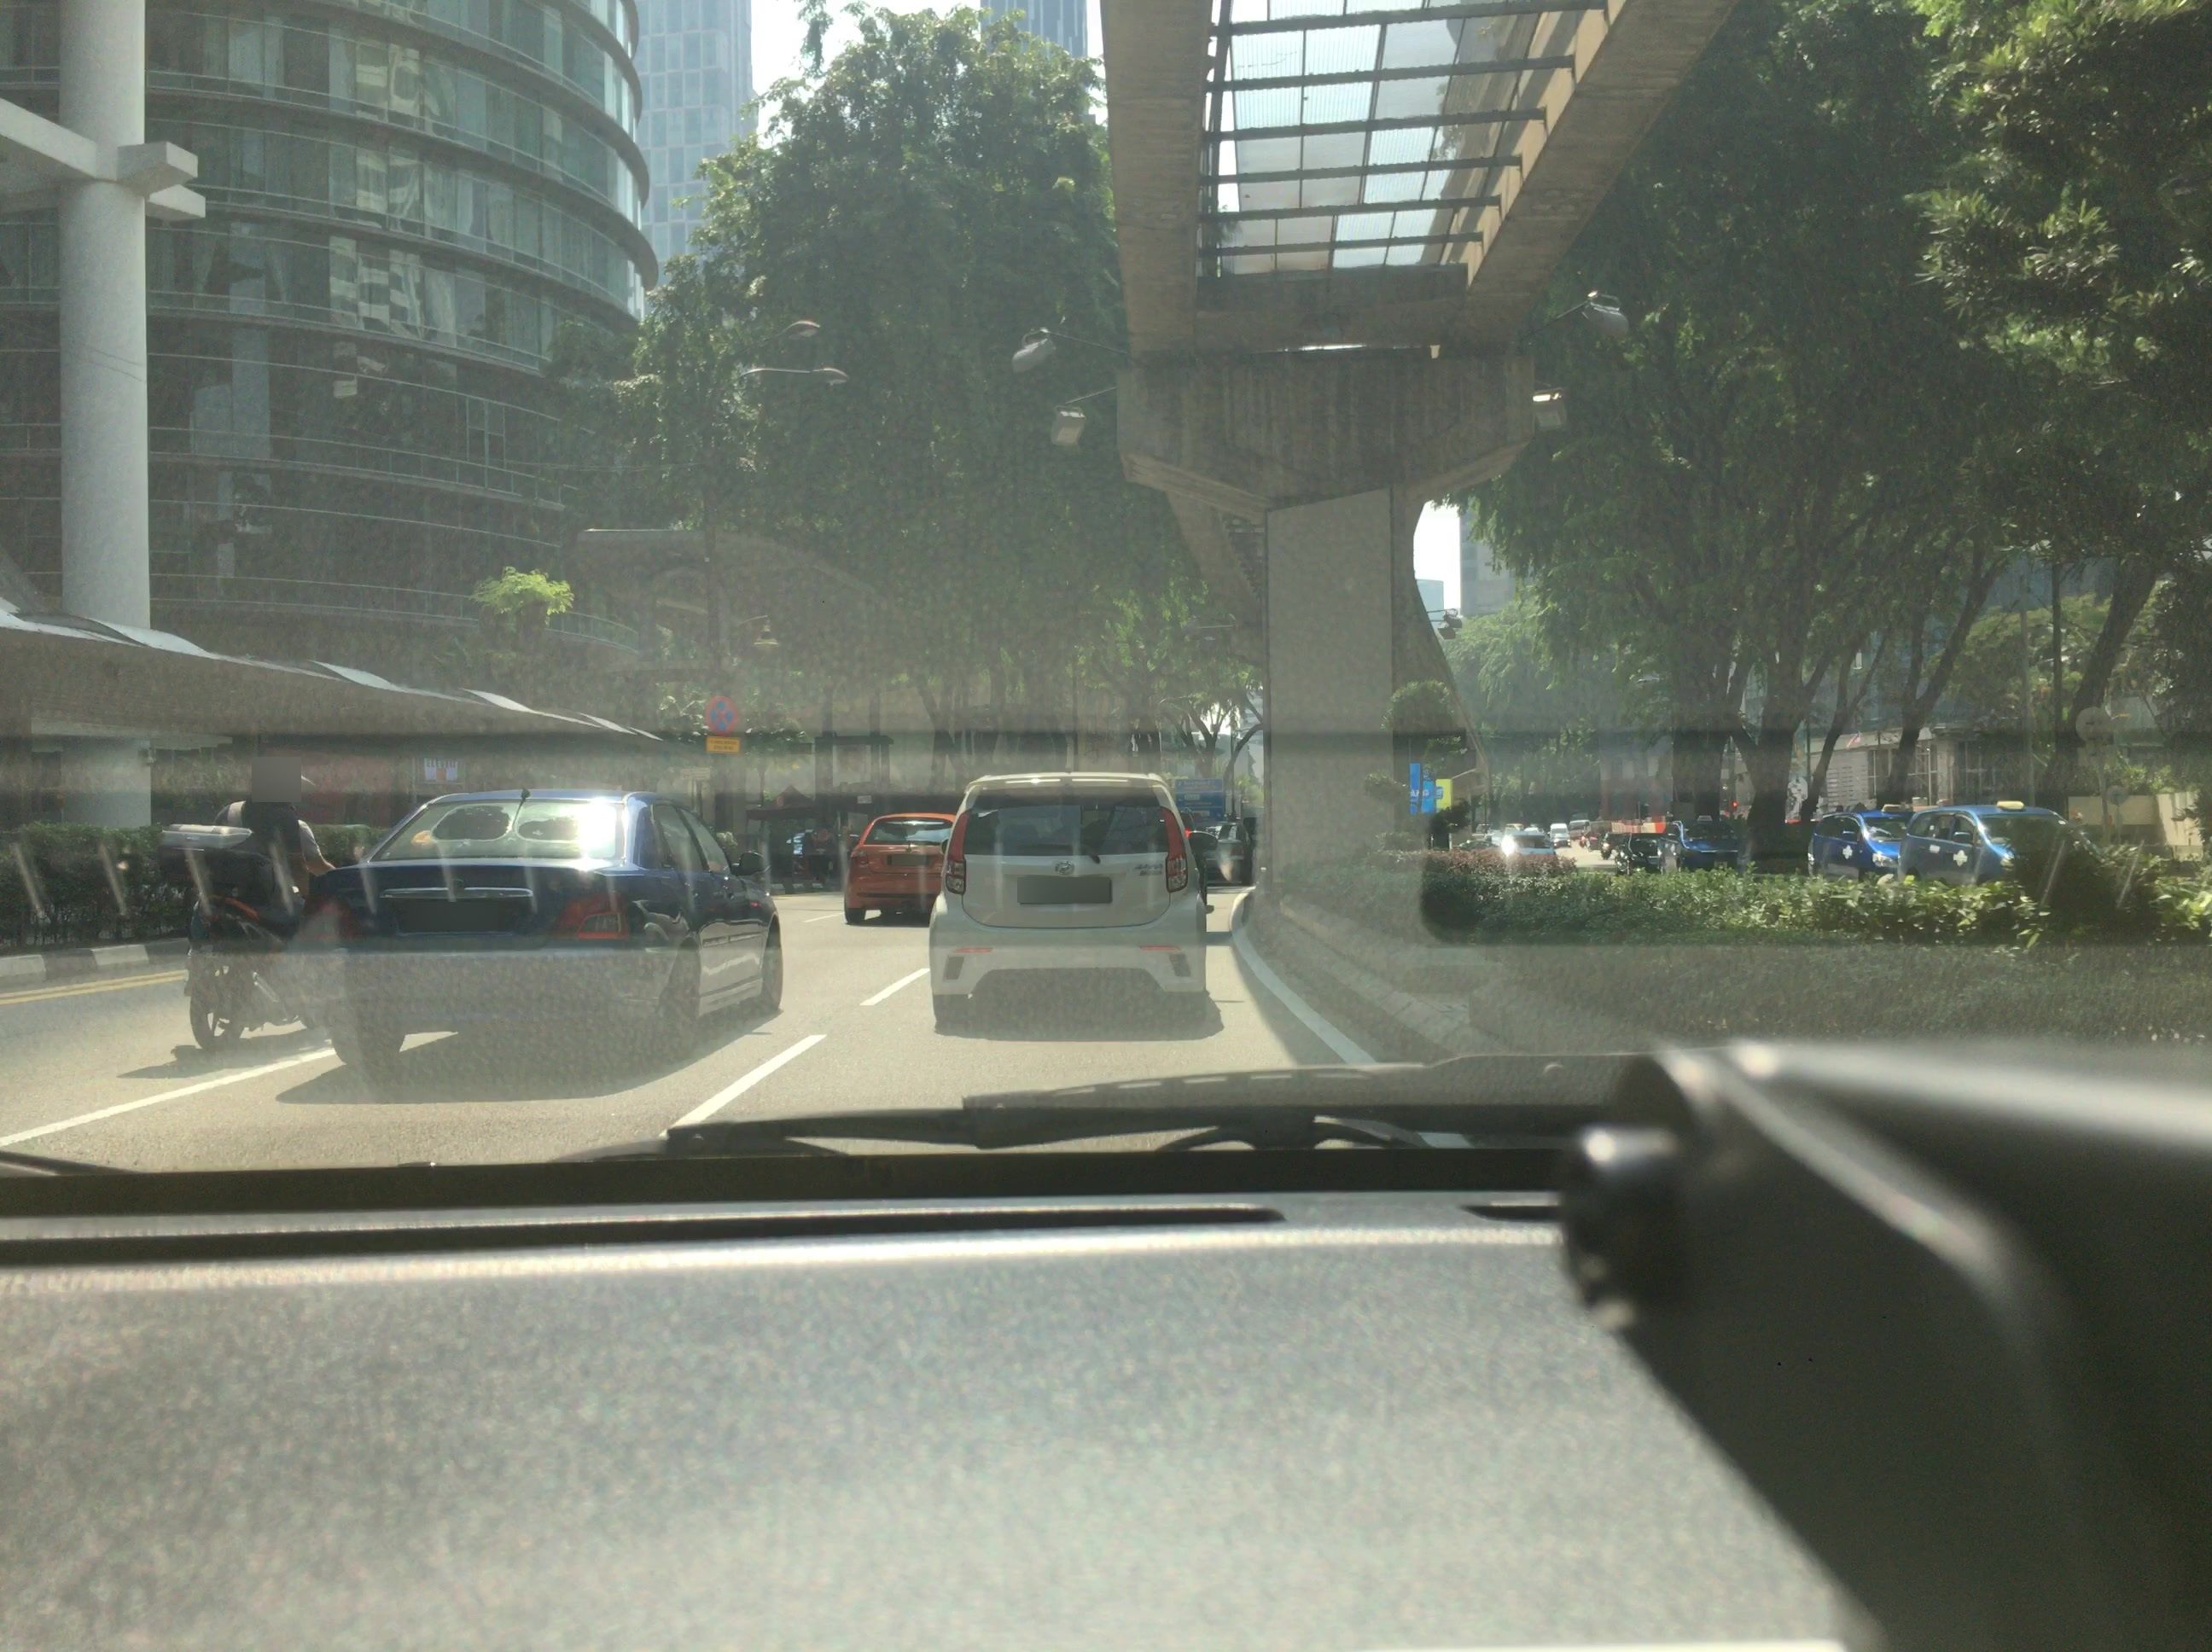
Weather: clear
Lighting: day
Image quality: good
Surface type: driving surface
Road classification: secondary
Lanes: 3
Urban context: urban centre
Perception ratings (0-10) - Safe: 1.85, Lively: 5.62, Beautiful: 6.38, Boring: 7.62, Depressing: 7.01, Wealthy: 1.88